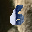
Label: 6